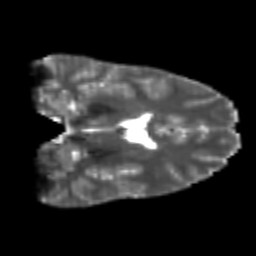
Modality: T2w
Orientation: coronal
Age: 21
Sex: male
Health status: healthy
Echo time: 0.074 s